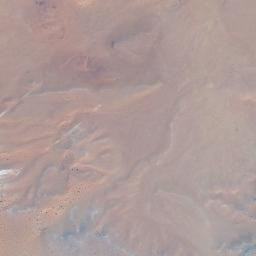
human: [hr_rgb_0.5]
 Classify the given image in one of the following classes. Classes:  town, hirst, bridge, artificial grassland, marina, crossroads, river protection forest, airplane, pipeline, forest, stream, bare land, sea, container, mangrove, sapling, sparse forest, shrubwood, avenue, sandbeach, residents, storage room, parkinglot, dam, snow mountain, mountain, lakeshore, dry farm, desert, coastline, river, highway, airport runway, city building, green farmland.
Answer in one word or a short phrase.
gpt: desert